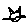
Label: cat